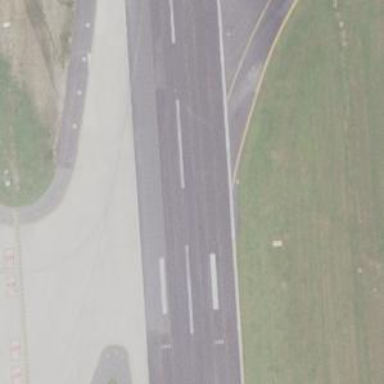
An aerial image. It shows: Image of taxiway at airport.